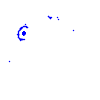
Particle: proton